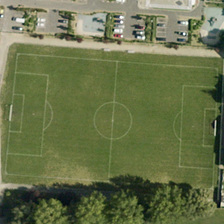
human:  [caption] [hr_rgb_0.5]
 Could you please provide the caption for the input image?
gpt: a football field is surrounded by some green trees and several buildings with cars .

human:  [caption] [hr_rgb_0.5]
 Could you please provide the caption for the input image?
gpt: a football field is surrounded by some green trees and several buildings with cars .

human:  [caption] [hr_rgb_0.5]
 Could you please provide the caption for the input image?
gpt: a football field is surrounded by some green trees and several buildings with cars .

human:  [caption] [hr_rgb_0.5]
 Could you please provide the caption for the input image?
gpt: a football field is surrounded by some green trees and several buildings with cars .

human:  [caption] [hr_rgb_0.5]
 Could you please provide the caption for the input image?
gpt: a football field is surrounded by some green trees and several buildings with cars .